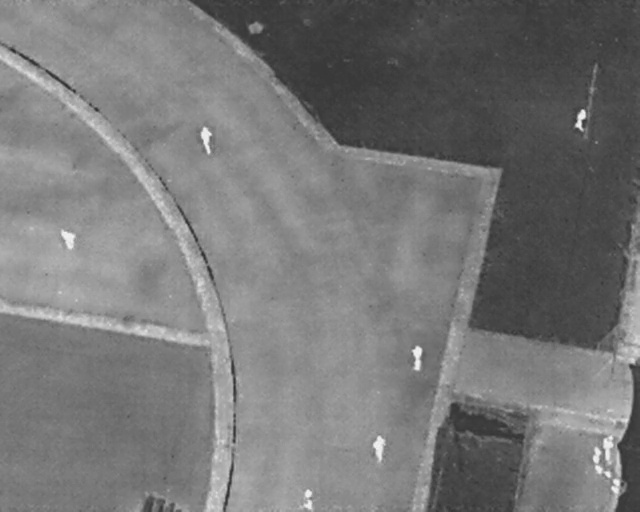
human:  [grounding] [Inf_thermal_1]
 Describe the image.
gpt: In the satellite image, there is  <ref>1 large person </ref> <box>[[8, 45, 12, 48, 2]]</box> located at left,  <ref>1 large person </ref> <box>[[30, 26, 34, 28, 172]]</box> located at top,  <ref>1 large person </ref> <box>[[88, 21, 92, 24, 2]]</box> located at top right,  <ref>1 large person </ref> <box>[[63, 68, 67, 71, 2]]</box> located at center,  <ref>1 large person </ref> <box>[[56, 86, 61, 88, 2]]</box> located at bottom,  <ref>2 small person </ref> <box>[[47, 95, 48, 96, 2], [47, 97, 48, 99, 2]]</box> located at bottom.